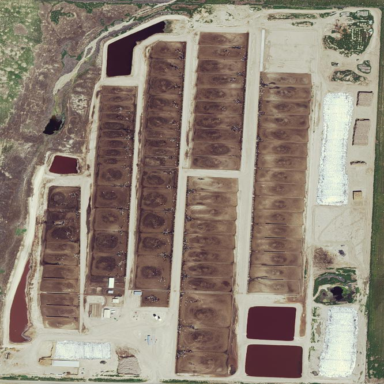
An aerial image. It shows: Farmyard with feedlot farming system.